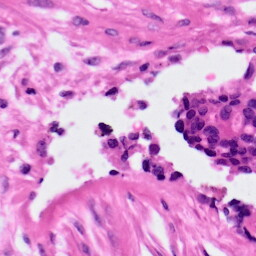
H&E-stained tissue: Ovarian